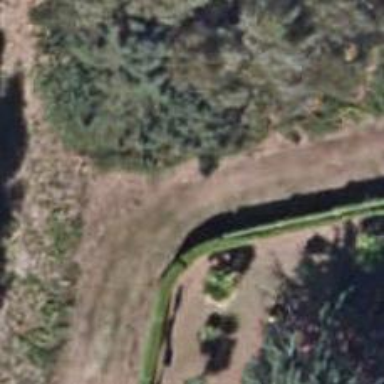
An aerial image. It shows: Fence is in the image.